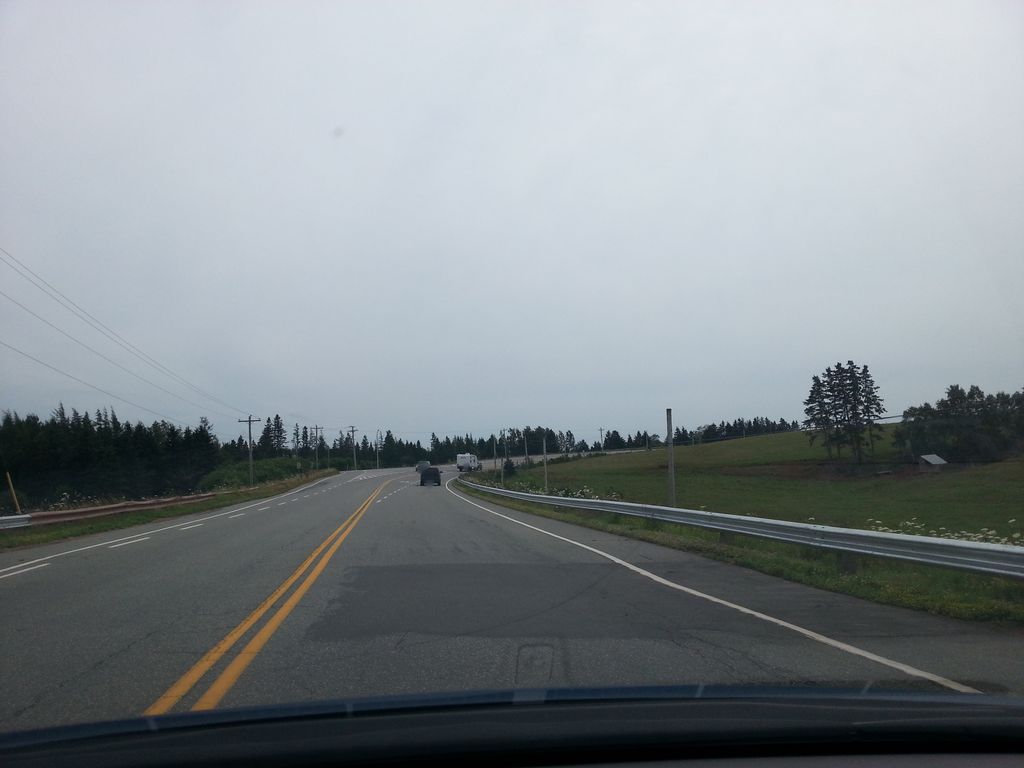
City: charlottetown